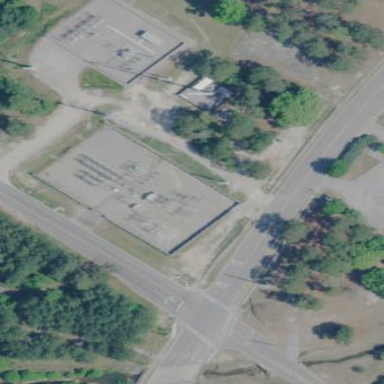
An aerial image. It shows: There is distribution substation enclosed by fence.